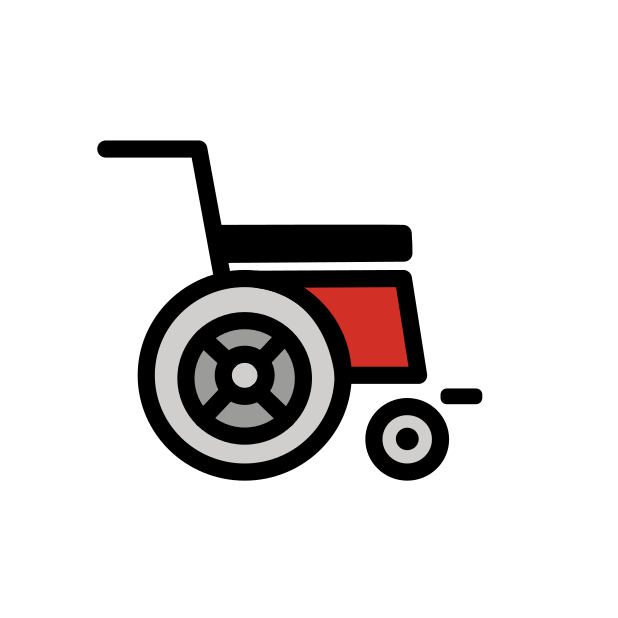
wheel chair